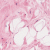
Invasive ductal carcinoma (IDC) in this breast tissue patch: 0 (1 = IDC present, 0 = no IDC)